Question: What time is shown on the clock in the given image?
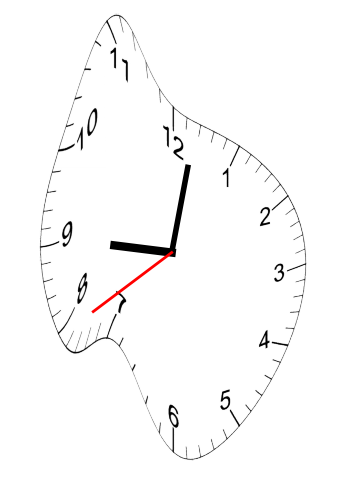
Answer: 09:01:39